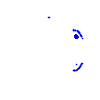
Particle: pion